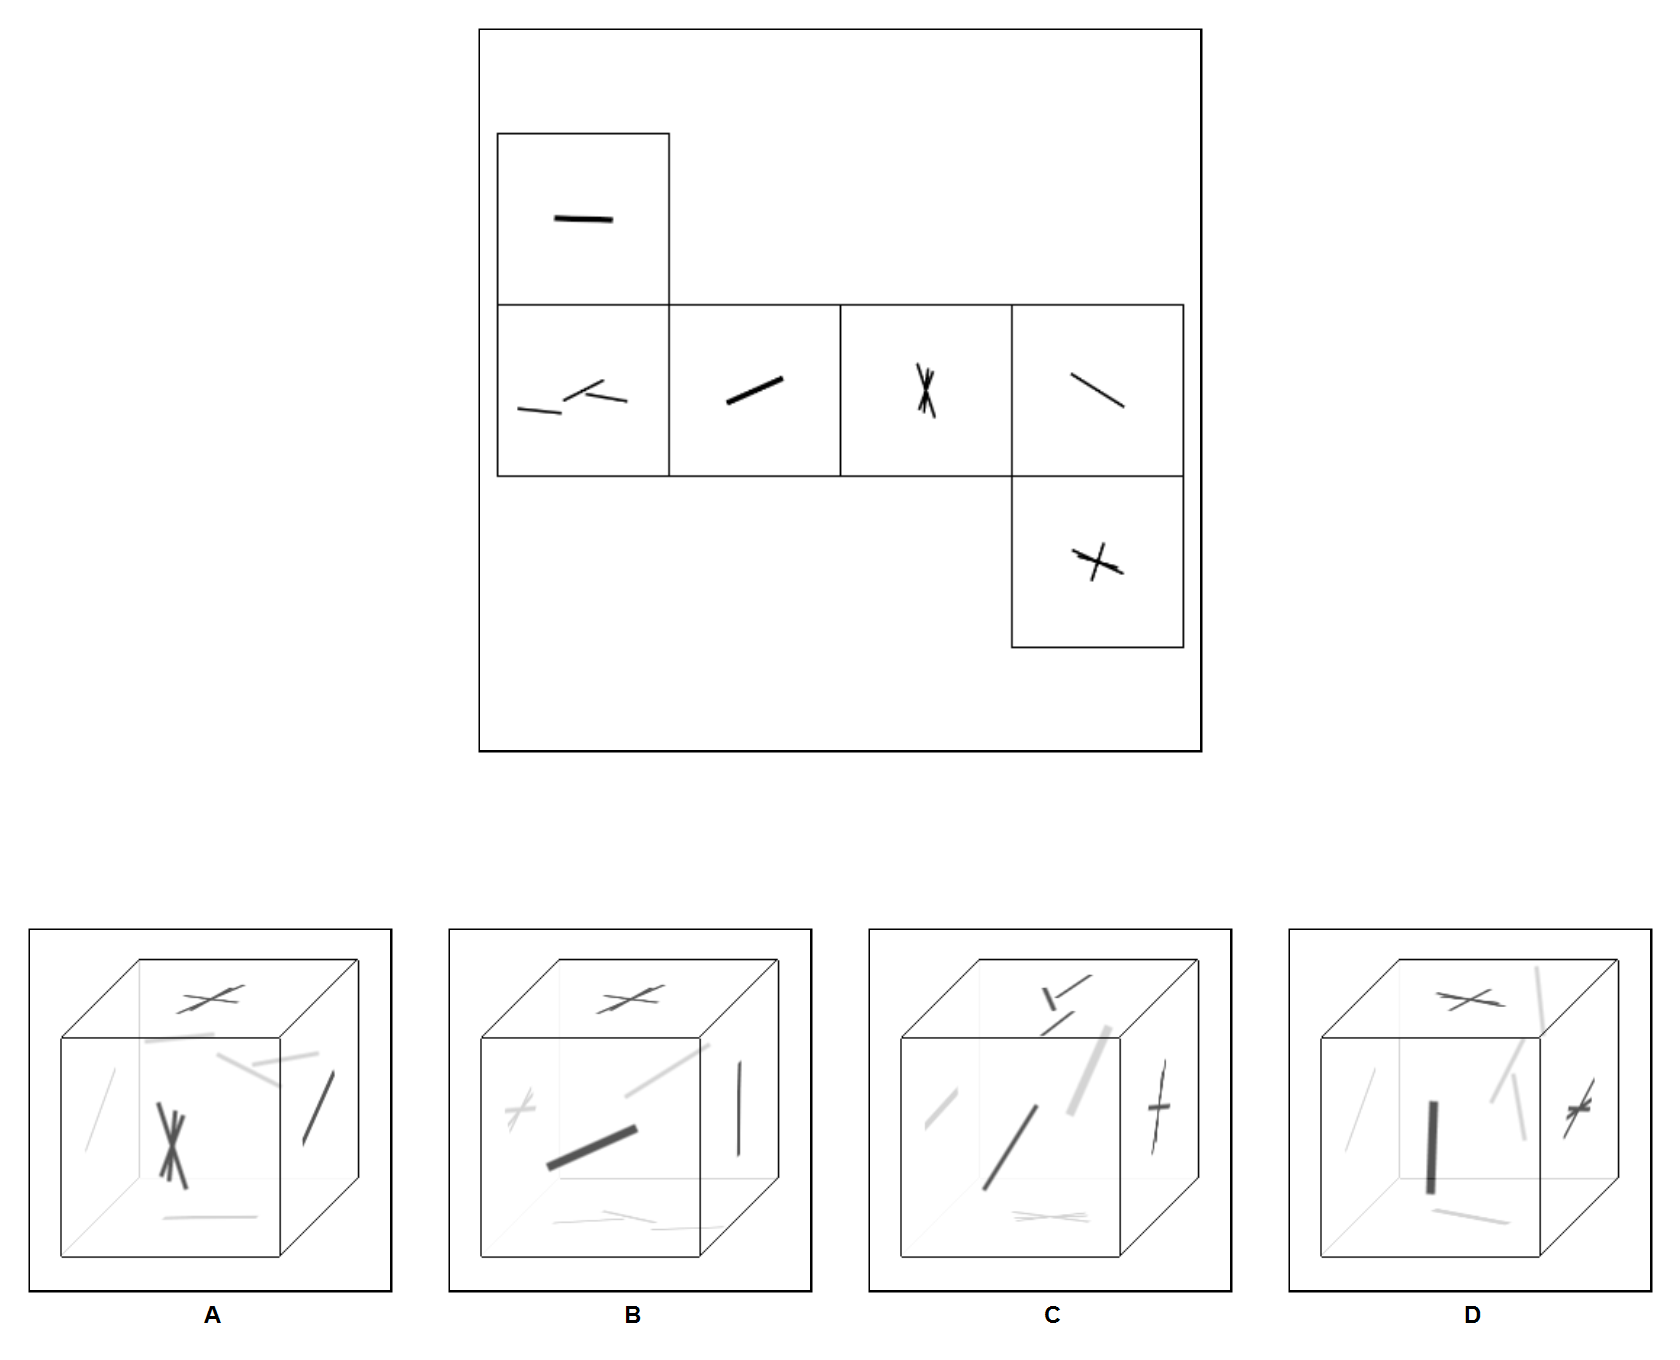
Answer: A